Interaction volume radius: 5 \u00c5
Interaction volume height: 20 \u00c5
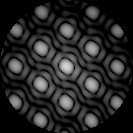
Disorder parameter: 0.007469